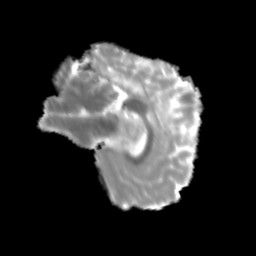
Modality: MD
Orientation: sagittal
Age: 25
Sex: female
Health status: healthy
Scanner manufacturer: siemens
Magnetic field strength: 3 T
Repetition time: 3.6 s
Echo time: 0.0964 s